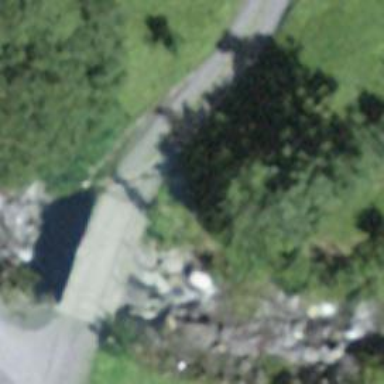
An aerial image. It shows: Concrete track on bridge with grade1 tracktype.